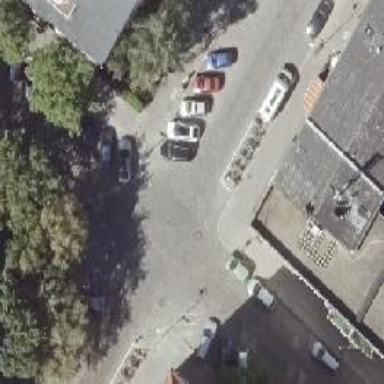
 there is diagonal parking on the street."